Question: Wonder if someone could assist me with the below. I have created a foreach loop to show all the children pages of current page. This works.
I am then trying to show different text for each child based on whether the current logged in user is the owner or not. This works, apart from at each loop iteration the previous results are added prior to the current.
'''
<?php
$results = $page->children;
foreach($results as $reply) {
//Bottom post buttin display options - Reply
if ($reply->createdUser->name == $user->name){
$bottom_options_reply .= "<p> This is the current owner</p>";
}
else {
$bottom_options_reply .= "<p> This is not the owner </p>";
}
//Theme each topic
echo "
<div class='panel panel-default'>
<div class='panel-body'>
<div class='col-md-3'>
{$avatar_profile_logo}
{$reply->createdUser->name}
</div>
<div class='col-md-6'>
{$reply->body}
</div>
</div>
<div class='panel-footer'>
{$bottom_options_reply}
</div>
</div>
";
?>
'''
Below is a screenshot of the output.

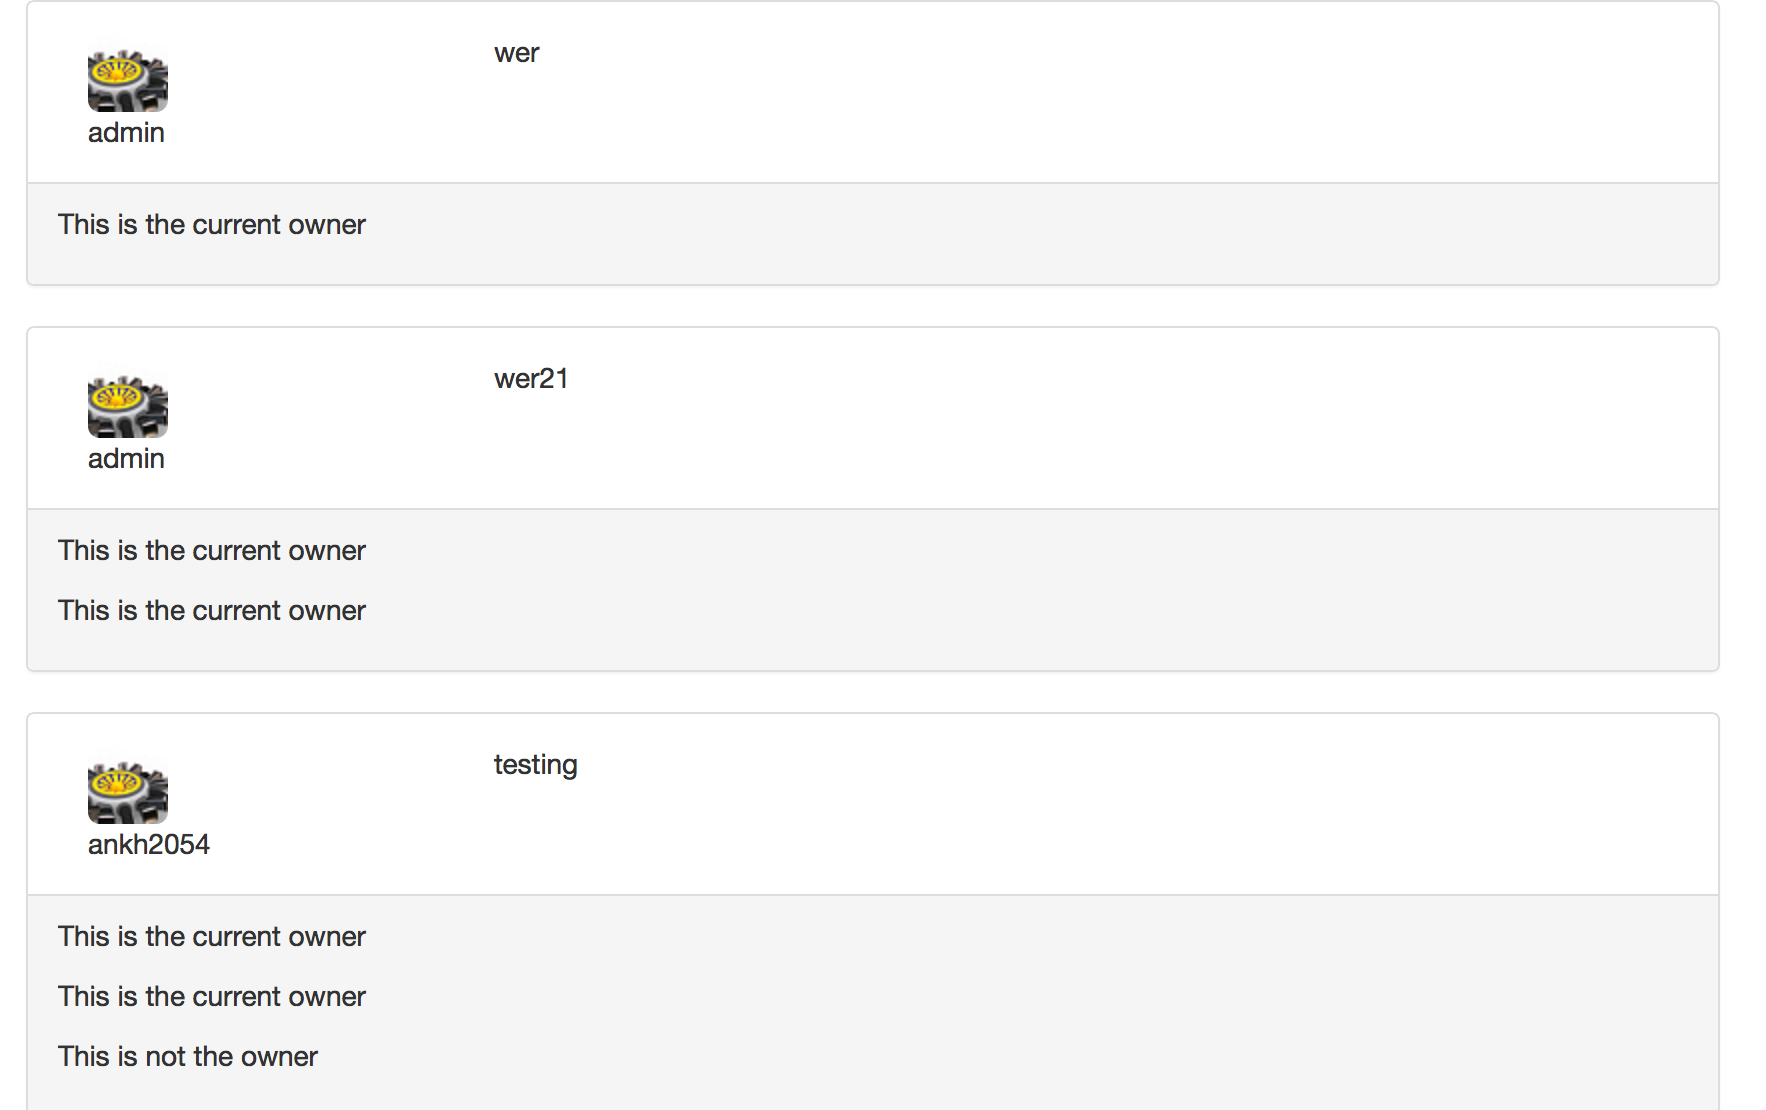
Answer: '$bottom_options_reply' is appending each time in 'foreach'
Try:
'''
//Bottom post buttin display options - Reply
$bottom_options_reply = ''; //this to reset
if ($reply->createdUser->name == $user->name){
'''
or remove the '.' if you're not going to use that variable for anything else before it